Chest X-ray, PA view. Patient: 47 years old, sex F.
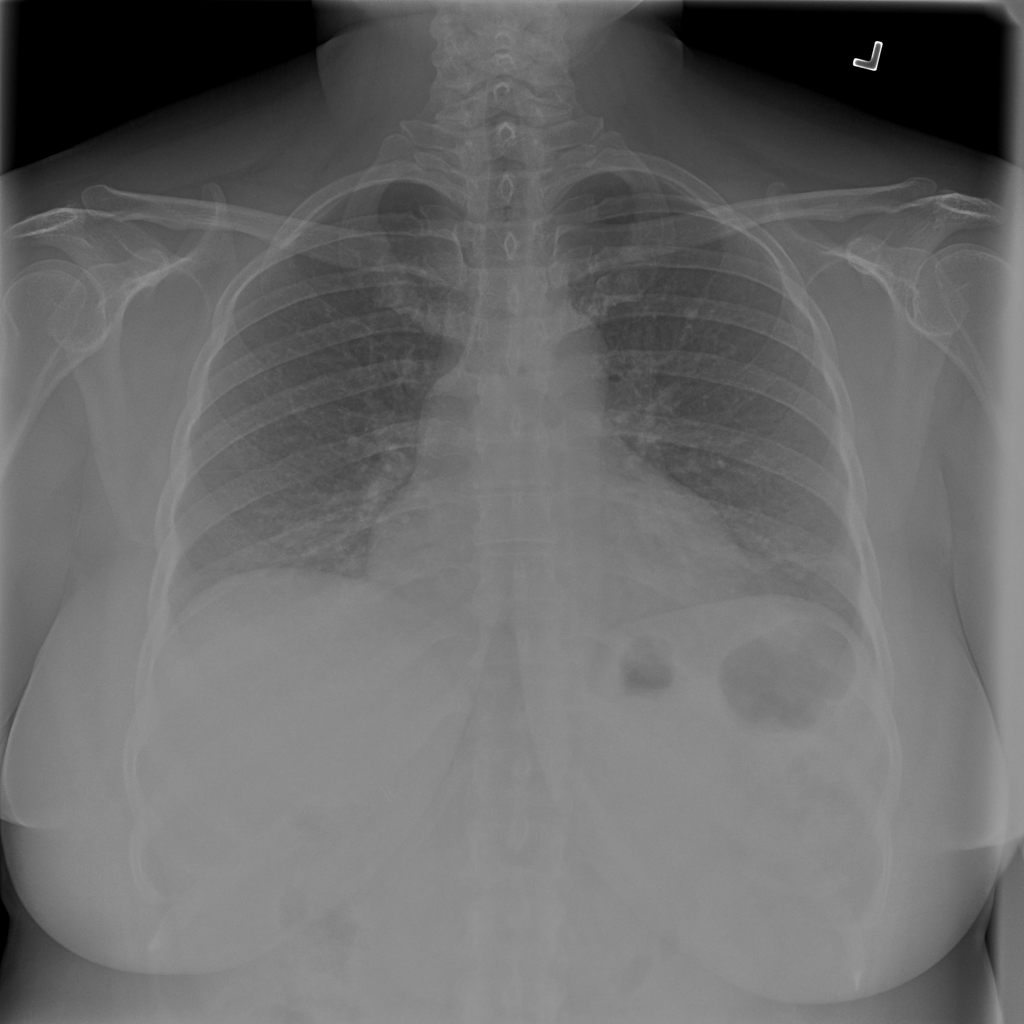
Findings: No Finding